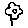
Label: flower